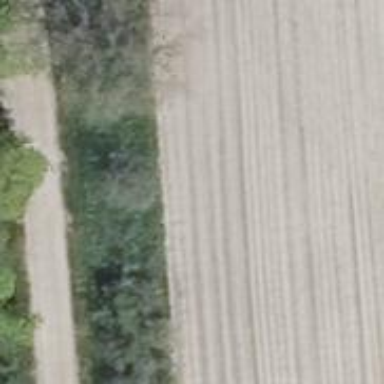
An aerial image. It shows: Row of deciduous broadleaved trees.